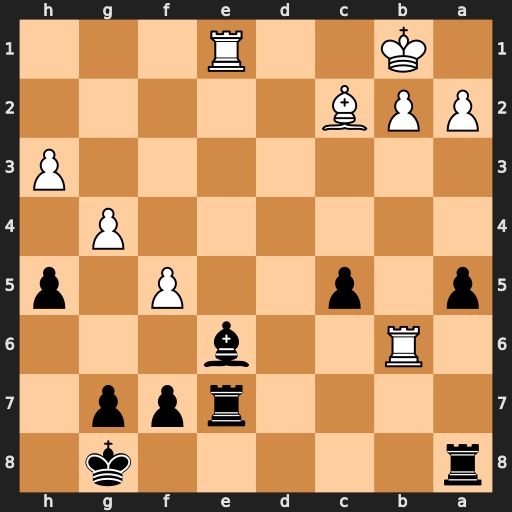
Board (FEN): r5k1/4rpp1/1R2b3/p1p2P1p/6P1/7P/PPB5/1K2R3
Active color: b
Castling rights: -
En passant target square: -
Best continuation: Bxa2+ Kxa2 Rxe1